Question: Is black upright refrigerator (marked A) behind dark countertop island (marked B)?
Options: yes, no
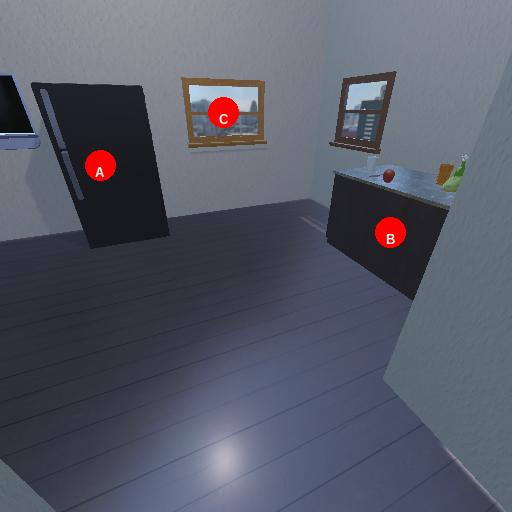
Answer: yes